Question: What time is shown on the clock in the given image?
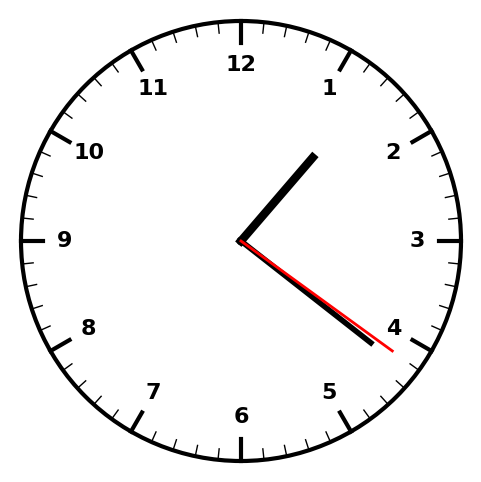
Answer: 01:21:21